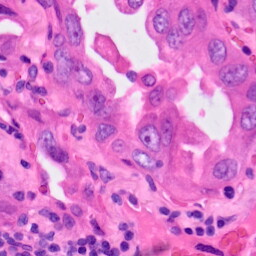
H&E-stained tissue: Lung